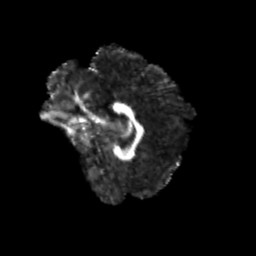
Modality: FA
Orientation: sagittal
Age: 25
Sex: female
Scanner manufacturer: siemens
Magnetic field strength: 3 T
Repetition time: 3.5 s
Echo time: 0.113 s